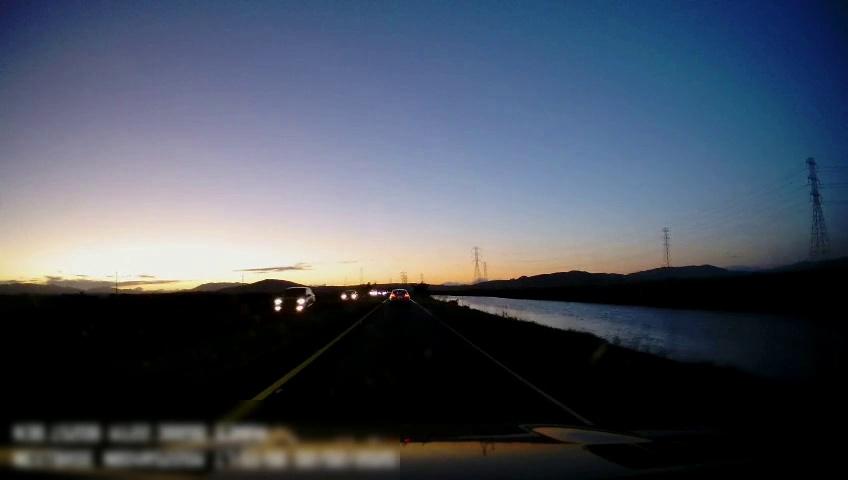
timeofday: Dusk/Dawn/Twilight
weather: Sunny
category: Drivable Space
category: Vehicles | Car
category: Vehicles | SUV
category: Vehicles | SUV
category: Lanes | Current Lane
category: Lanes | Current Lane